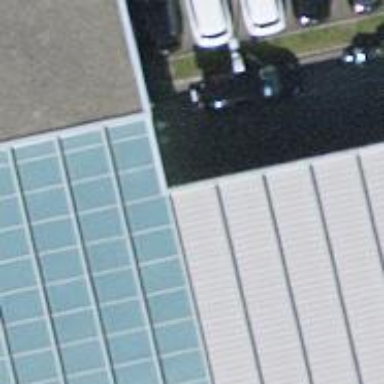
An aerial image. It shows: Flat-roofed building used as car shop.